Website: slack
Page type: stored-credit-cards
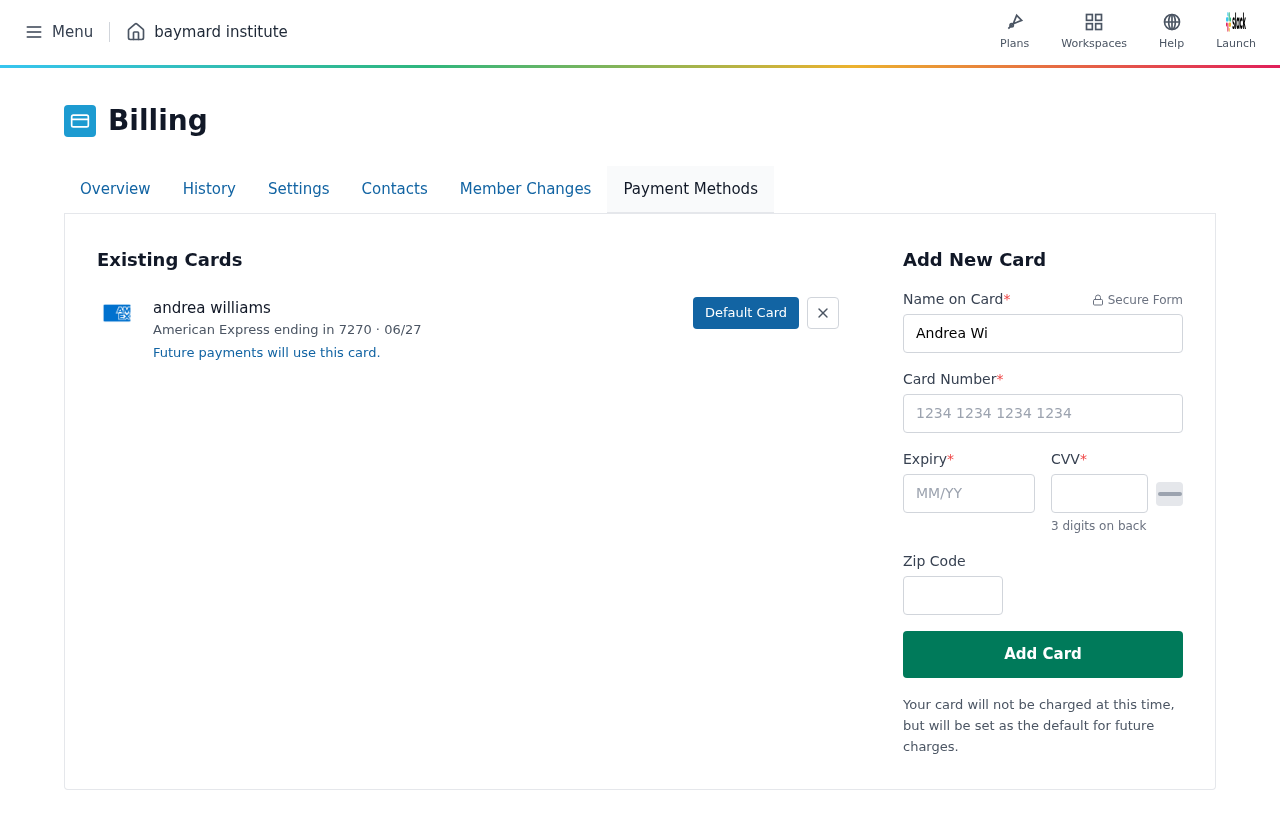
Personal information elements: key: PII_CARD_CVV
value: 7413
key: PII_CARD_EXPIRY
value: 06/27
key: PII_CARD_EXPIRY_MONTH
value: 06
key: PII_CARD_EXPIRY_YEAR
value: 27
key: PII_CARD_LAST4
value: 7270
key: PII_CARD_NUMBER
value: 3782 6749 0957 270
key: PII_CARD_TYPE
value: American Express
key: PII_FULLNAME
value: andrea williams
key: PII_FULLNAME
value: Andrea Williams
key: PII_POSTCODE
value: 32702